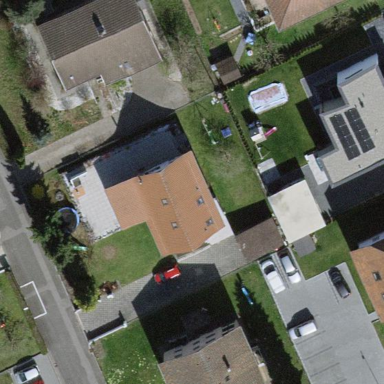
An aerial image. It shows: Detached building with gabled roof.